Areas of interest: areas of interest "Rule of Law Cultural Square"
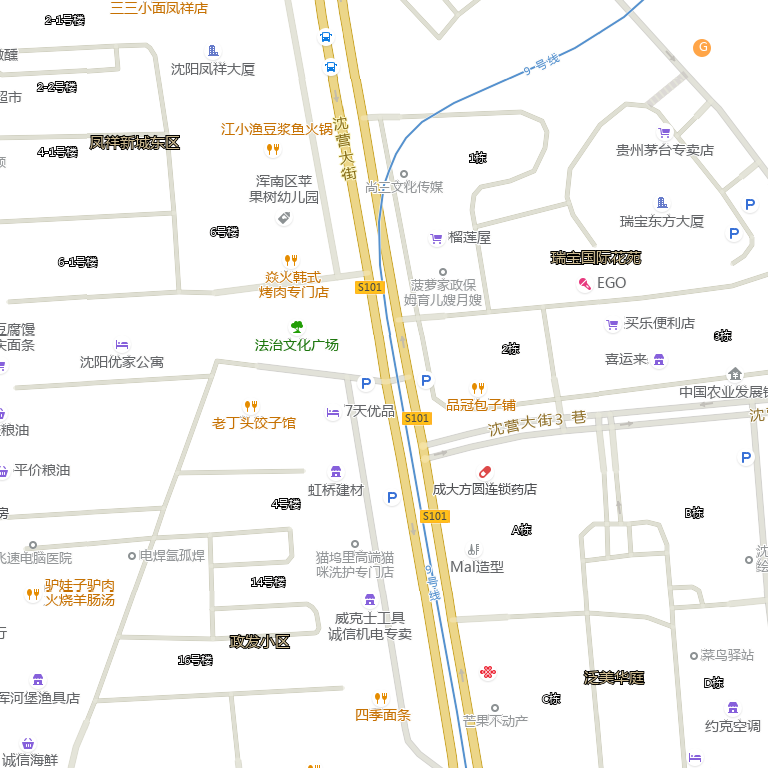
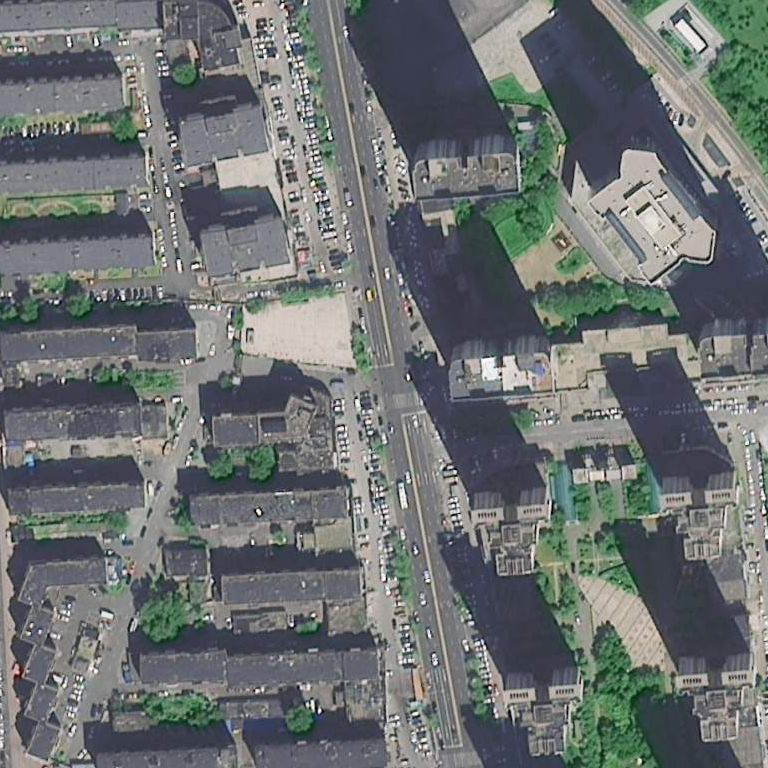